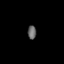
Tissue: skin
Cell type: Epithelial cells
Senescence score: 0.2732
Nuclear area (px): 116
Mean DAPI intensity: 98.75